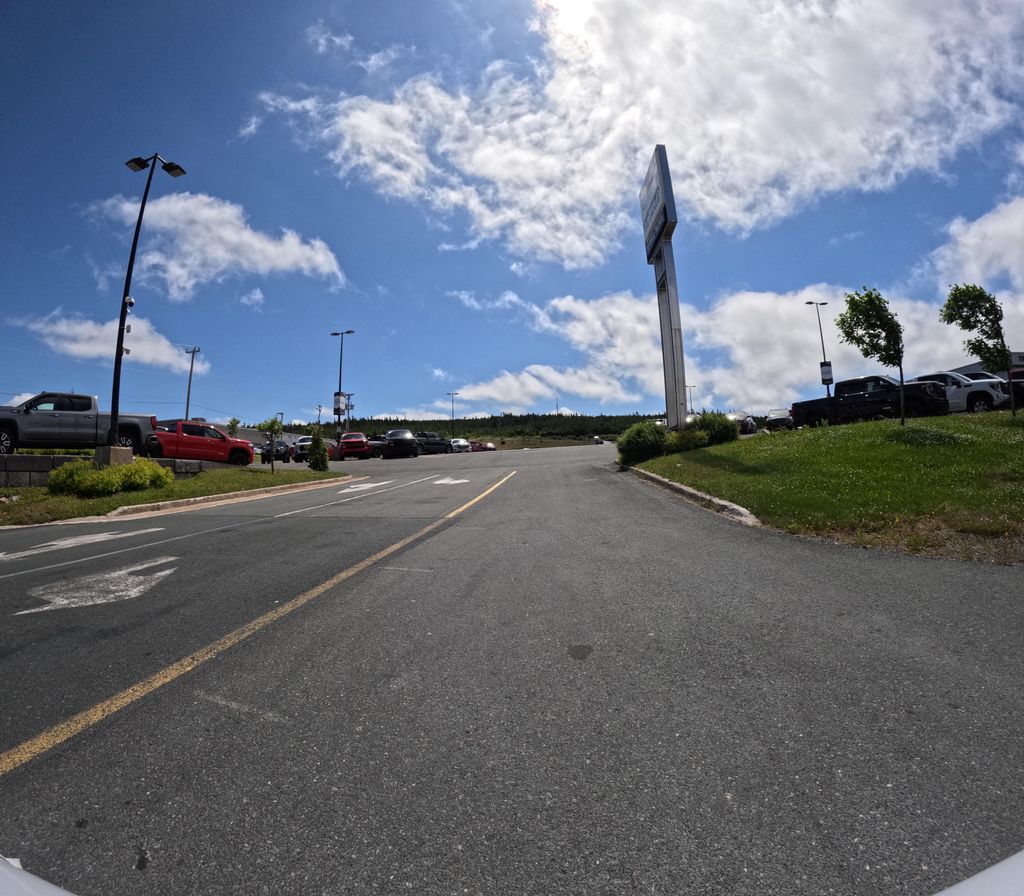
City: st_johns